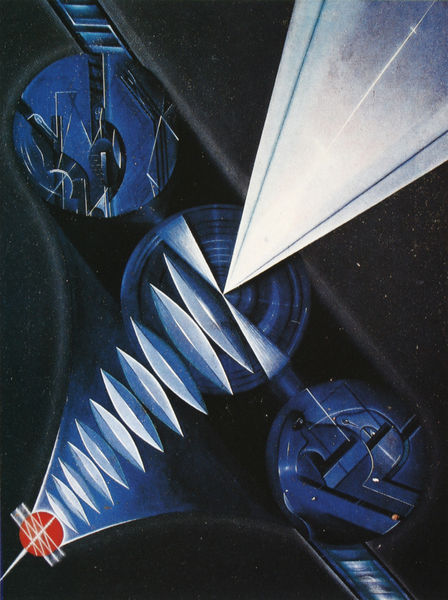
Titel: Dynamit
Künstler: Kliment Redko
Institution: Art Co. Ltd. (Sammlung George Costakis)
Schlagwörter: blau, dunkel, hell, schwarz, weiss, rot, muster, kreis, strahl, kreise, kugeln